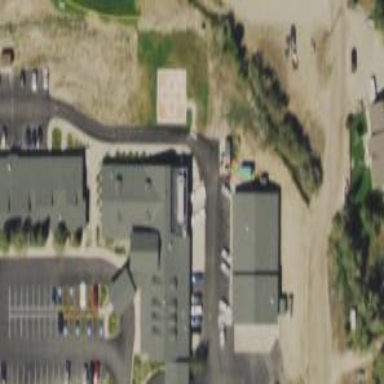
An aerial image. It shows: Healthcare clinic.